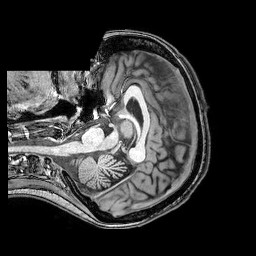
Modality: T1w
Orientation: axial
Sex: female
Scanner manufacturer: philips
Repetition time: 0.008162 s
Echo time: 0.00374 s